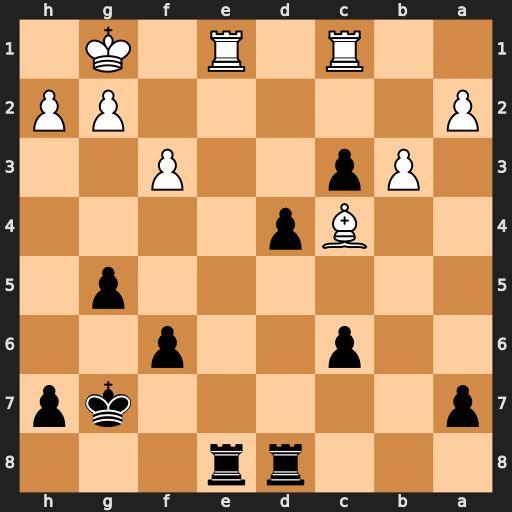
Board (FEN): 3rr3/p5kp/2p2p2/6p1/2Bp4/1Pp2P2/P5PP/2R1R1K1
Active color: b
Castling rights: -
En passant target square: -
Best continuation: Rxe1+ Rxe1 d3 Bxd3 Rxd3